Aerial crown-view tile of a tropical tree (Barro Colorado Island, Panama), acquired 20240813:
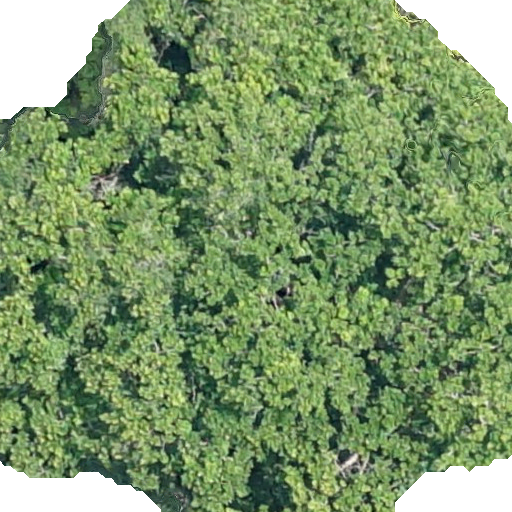
Species: Anacardium excelsum
GBIF accepted scientific name: Anacardium excelsum
Crown area: 461.452 m²